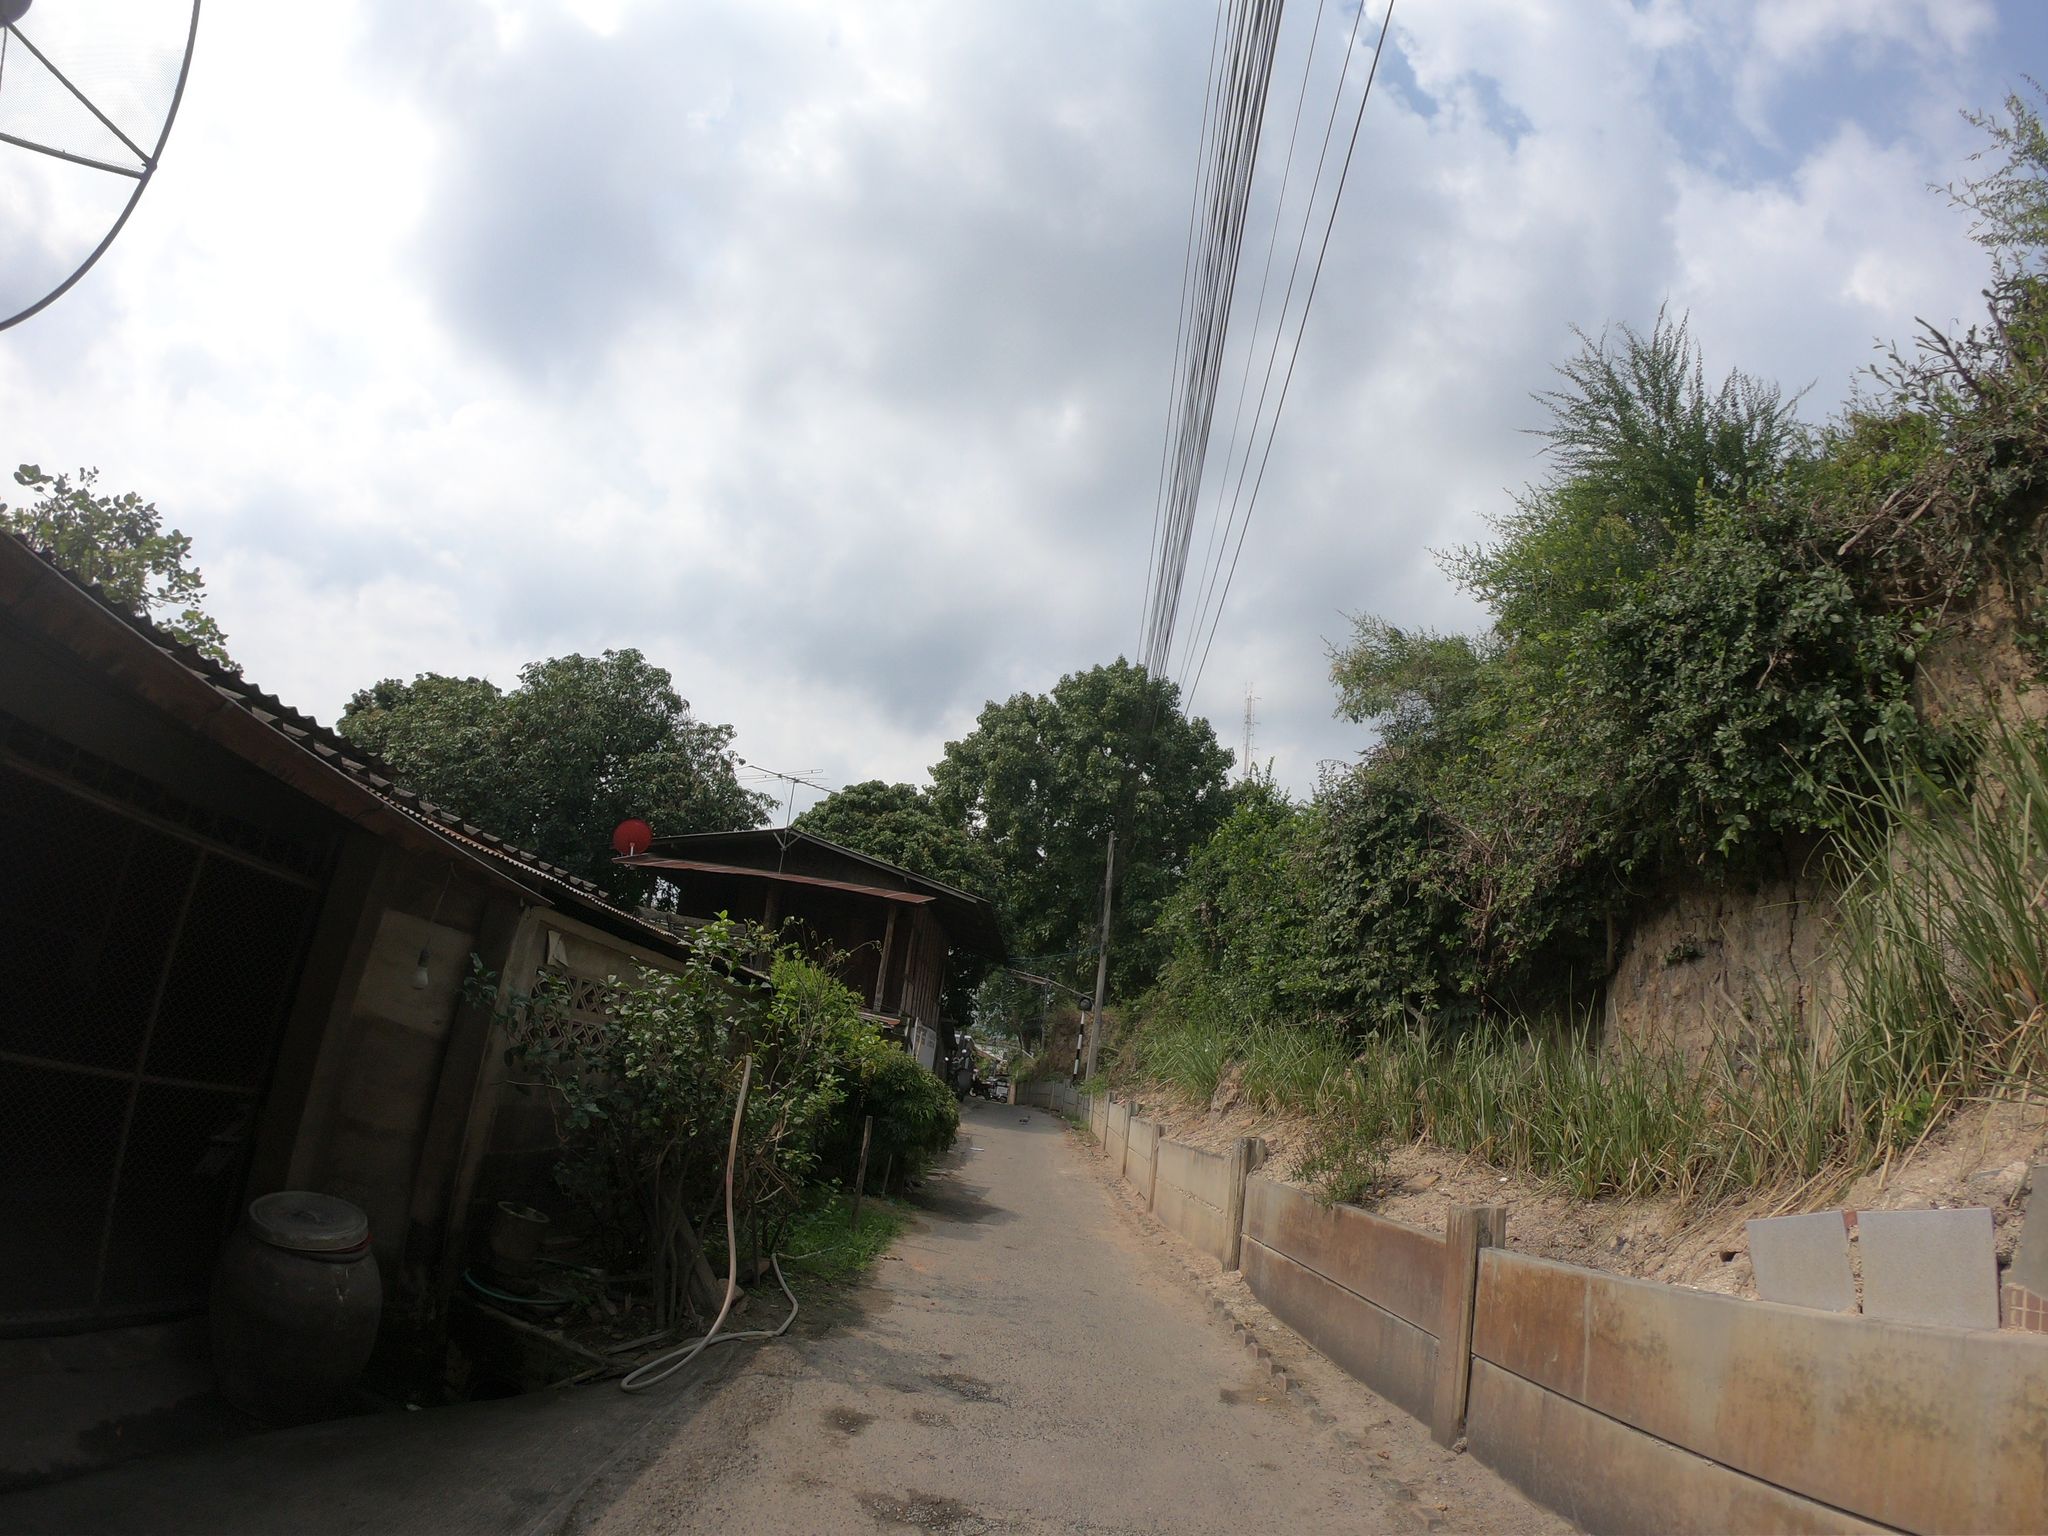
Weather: cloudy
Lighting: day
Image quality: good
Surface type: cycling surface
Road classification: residential, path
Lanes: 1
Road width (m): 1.5
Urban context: semi-dense urban cluster
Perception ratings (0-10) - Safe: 1.3, Lively: 2.02, Beautiful: 3.91, Boring: 5.01, Depressing: 6.69, Wealthy: 0.33